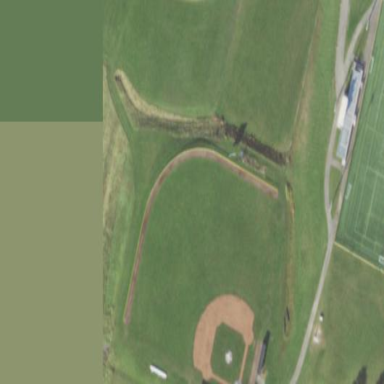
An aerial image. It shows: Baseball pitch for leisure land.